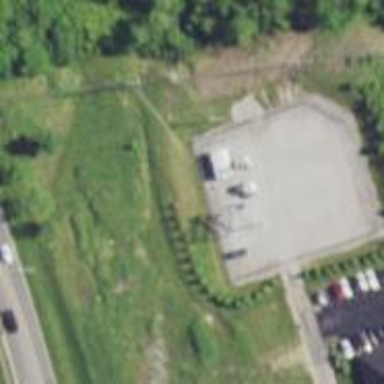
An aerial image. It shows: Power substation.